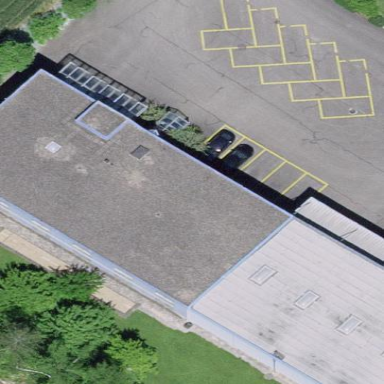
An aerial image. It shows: Industrial building.